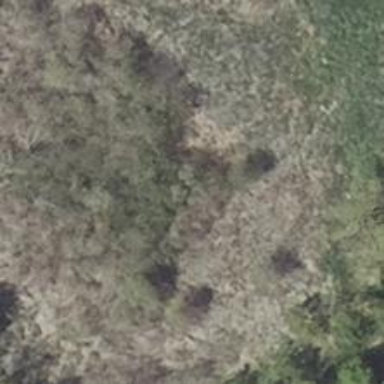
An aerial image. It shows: Area covered in scrub vegetation.